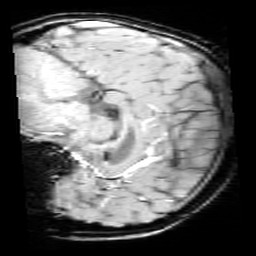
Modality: SWI
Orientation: sagittal
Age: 10
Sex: male
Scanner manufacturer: siemens
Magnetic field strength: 3 T
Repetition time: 0.027 s
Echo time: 0.02 s